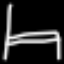
Label: bed